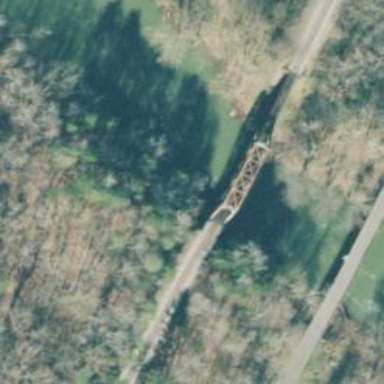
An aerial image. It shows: Bridge over railway tracks marked with milepost 00C.